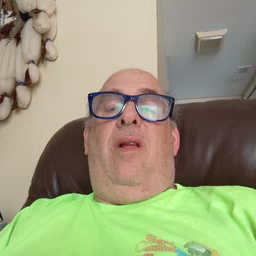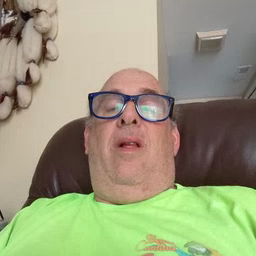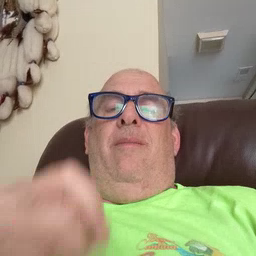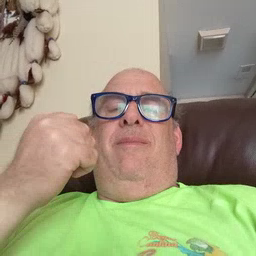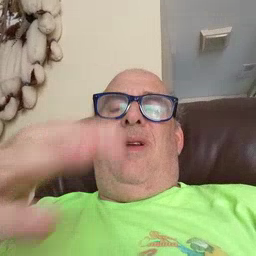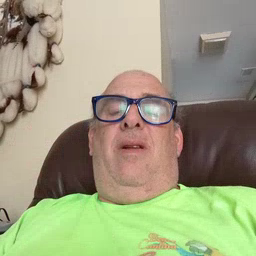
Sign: many